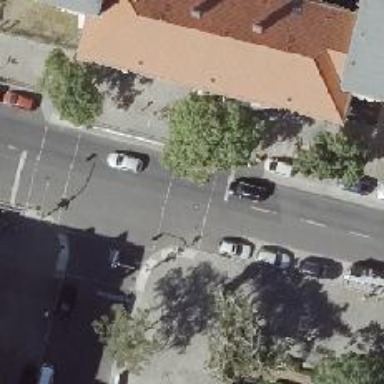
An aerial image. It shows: Secondary road with separate asphalt sidewalk.